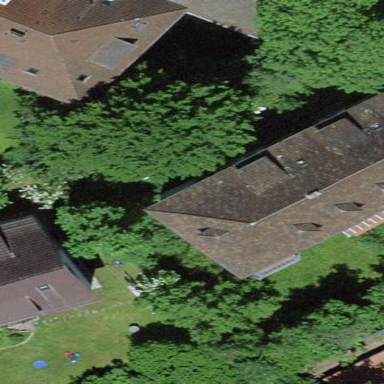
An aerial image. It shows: Image showing building with apartments.